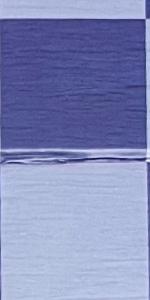
Label: Empty